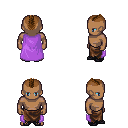
a pixel art fantasy rpg character, male body template, human, dark skin, lavender cape, robe skirt, brown short mohawk hairstyle, ghillies, four views (front, back, left, right), 2x2 character sprite sheet, small pixel art, hard edges, no anti-aliasing